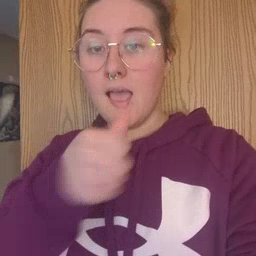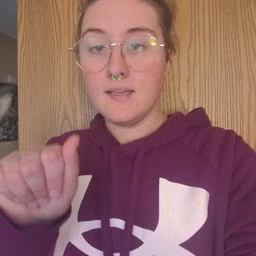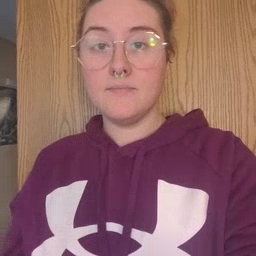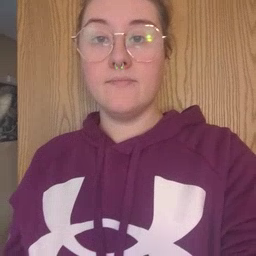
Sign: any